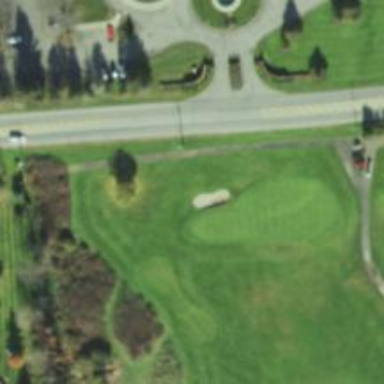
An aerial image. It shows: Path for both road and golf.